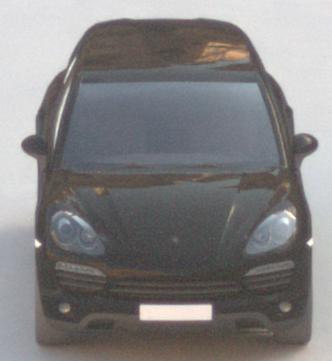
Make: Porsche
Model: Cayenne
Detailed model: Cayenne (958)
Model produced from: 2010/05
Model produced until: 2014/07
Doors: 5
Color: black
Road condition: dry road
Daytime: sunrise or sunset
Contrast: low contrast